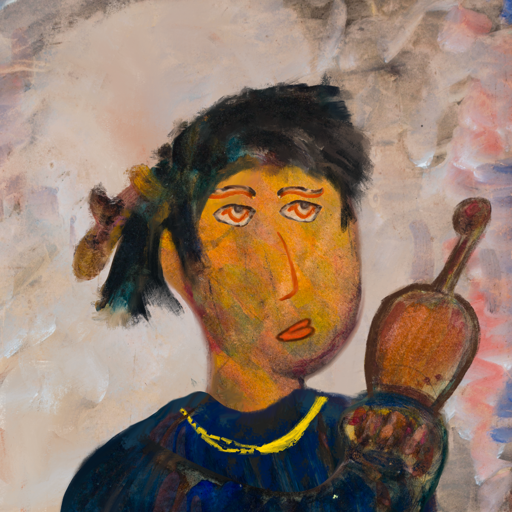
Background: Roy_Bahadur, Head And Neck Side: Gypsy_Mother, Face Side: Experience, Bust: Pipe, Hair Side: Pipe, Head Accessory: Blank, Second Necklace: Blank, Necklace: Irani_1, Baby: Blank